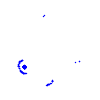
Particle: kaon